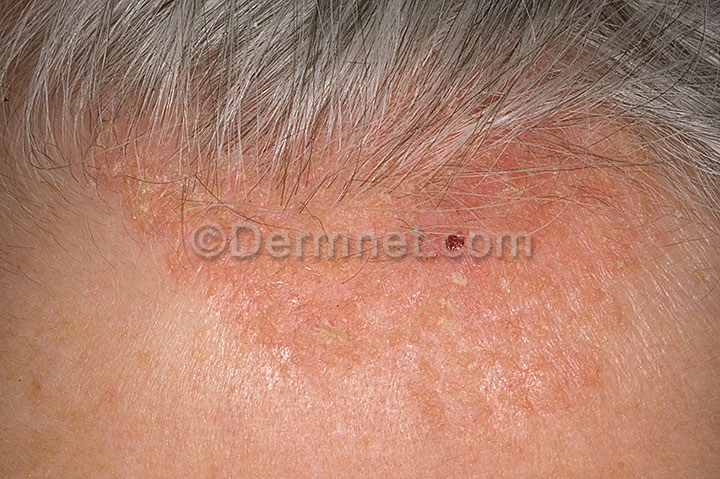
Disease: Psoriasis pictures Lichen Planus and related diseases